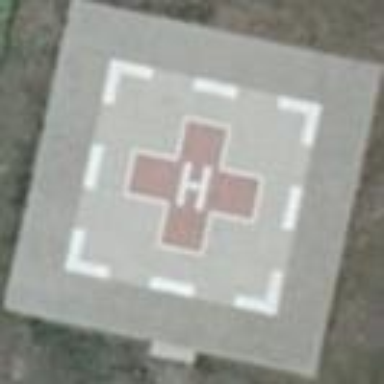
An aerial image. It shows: Image of helipad at airport.